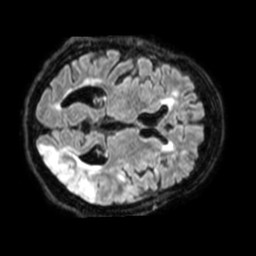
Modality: FLAIR
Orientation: axial
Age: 75
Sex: female
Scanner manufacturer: philips
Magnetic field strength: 1.5 T
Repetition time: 4.8 s
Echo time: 0.3363 s